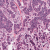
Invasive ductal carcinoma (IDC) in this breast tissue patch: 1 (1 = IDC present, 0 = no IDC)